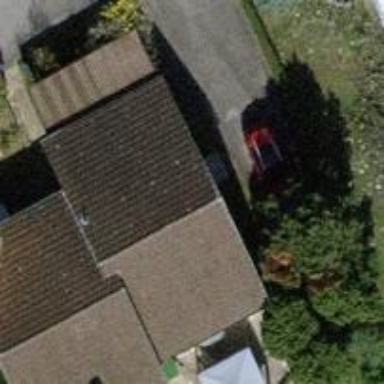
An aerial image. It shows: Simple house.